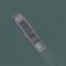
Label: civil